Question: Here's a testing code:
'''
tell application "Spotify"
set playerState to player state as string
end tell
display dialog playerState
'''
Works fine from the AppleScript editor. However, when I export my script as an app, all I get is this:

Why is this happening?
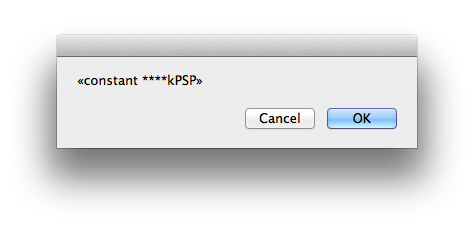
Answer: It seems that Spotify is not coercing the constant into a string. Since the editor can't coerce it from an applet as it does when you are running the script in AppleScript Editor, the four-letter constant code is returned. Since you can't test the player state's value as a string, try to test it against the constants themselves.
'''
property spotPause : "constant ****kPSp"
property spotPlay : "constant ****kPSP"
tell application "Spotify" to set playerState to player state
if playerState = spotPause then
display dialog "paused"
else if playerState = spotPlay then
display dialog "playing"
end if
'''